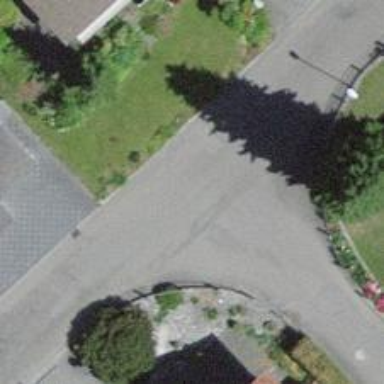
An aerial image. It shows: Asphalt road in residential area.